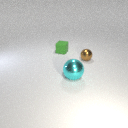
large cyan metal sphere to the left of small brown metal sphere